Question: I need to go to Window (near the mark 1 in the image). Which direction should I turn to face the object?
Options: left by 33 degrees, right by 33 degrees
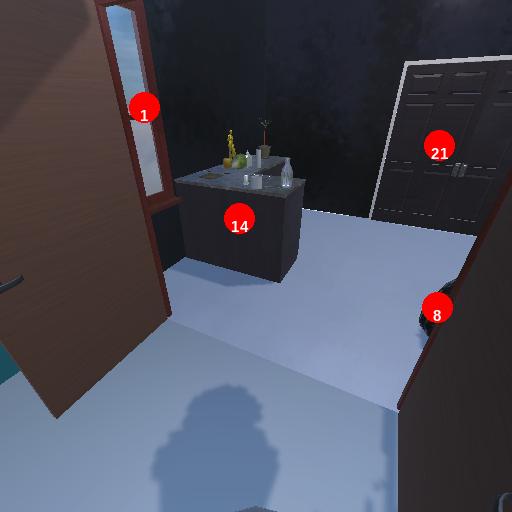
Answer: left by 33 degrees